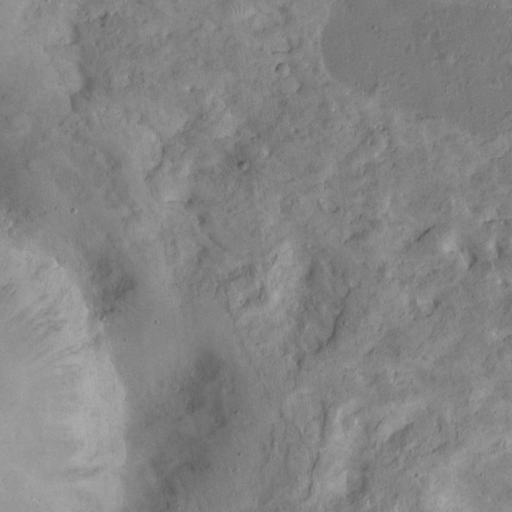
Classes present: Background, Cone